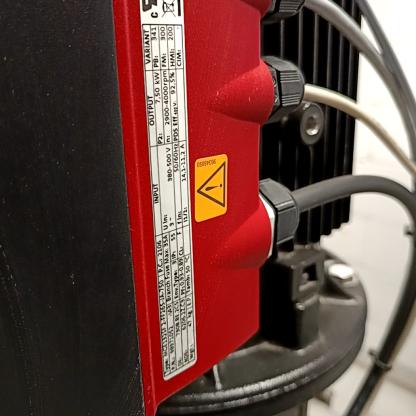
Klasa: tabliczka-znamionowa